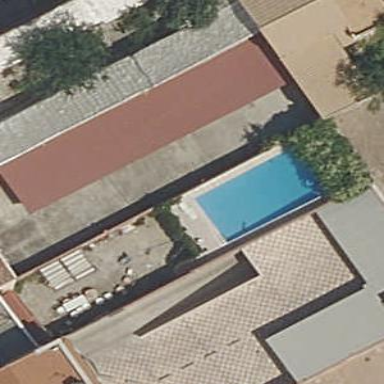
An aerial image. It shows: Swimming pool located in leisure land.